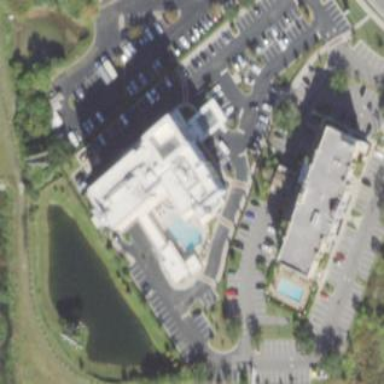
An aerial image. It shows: Hotel building.